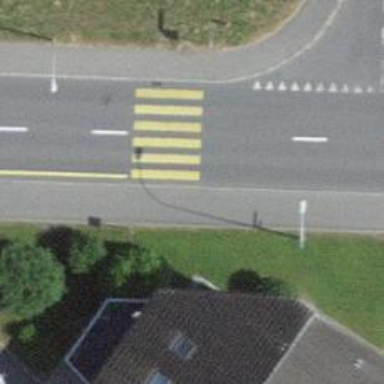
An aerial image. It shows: Uncontrolled zebra crossing with zebra markings.